Question: i have a ploblem. im genereting a small scipt for text matches cont and ordering match counts.
<URL>
my example scripts :
'''
var testtext1 = "apple banana and kiwi pineapple juice";
var testtext2 = "need apple banana pineapple milkshake";
var testtext3 = "apple pineapple lower prices";
var testtext4 = "only apple banana kiwi pineapple lovers";
var testtext5 = "kiwi pineapple apple banana sales";
alert(testtext1.match(/apple banana kiwi|apple banana|apple|banana|kiwi/gi).length); //3 matches
alert(testtext2.match(/apple banana kiwi|apple banana|apple|banana|kiwi/gi).length); //2 m
alert(testtext3.match(/apple banana kiwi|apple banana|apple|banana|kiwi/gi).length); //2 m
alert(testtext4.match(/apple banana kiwi|apple banana|apple|banana|kiwi/gi).length); //2 m
alert(testtext5.match(/apple banana kiwi|apple banana|apple|banana|kiwi/gi).length); //3 matches
'''
text1= only 3 matches why ? watch regex
apple banana kiwi OR apple banana OR apple OR banana OR kivi
apple banana kiwi NO match 0
apple banana YES match 1
appple YES match 2
banana YES match 3
kiwi YES match 4
okay why return 3 matches not 4 matches ?? and other examples ?

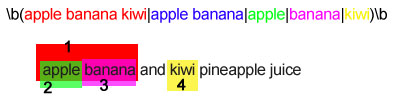
Answer: Have a look at below demo
<URL>
surround it by word boundary otherwise 'pineapple' will be matched by 'apple'
'''
(apple banana kiwi|apple banana|apple|banana|kiwi)
'''
Matches
'''
apple banana and kiwi pineapple juice 2
need apple banana pineapple milkshake 1
apple pineapple lower prices 1
only apple banana kiwi pineapple lovers 1
kiwi pineapple apple banana sales 2
'''
---
### EDIT
If you change the order then the result will be something different
'''
(apple|banana|apple banana kiwi|apple banana|kiwi)
'''
<URL>
'''
apple banana and kiwi pineapple juice 3
'''